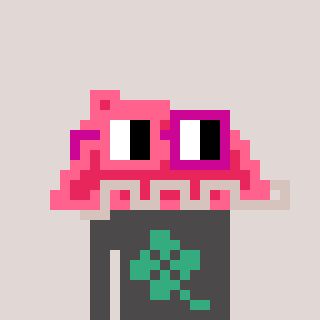
a pixel art character with square pink and red glasses, a retainer-shaped head and a grayscale-colored body on a warm background